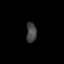
Tissue: prostate
Cell type: Fibroblasts
Senescence score: 0.3115
Nuclear area (px): 199
Mean DAPI intensity: 68.015